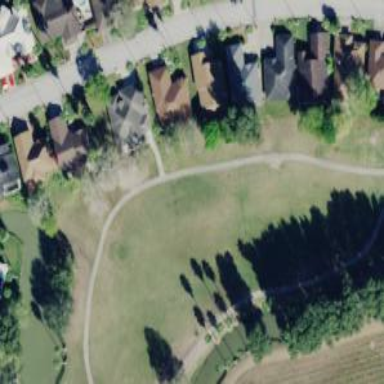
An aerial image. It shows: Service road designated as golf cart path.